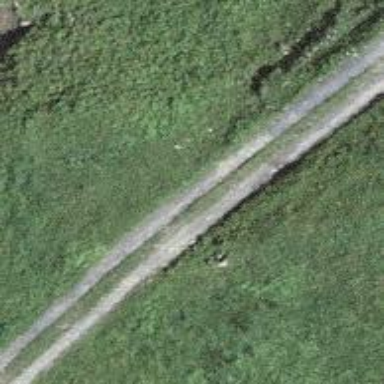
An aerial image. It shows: Gravel track with Grade 3 quality.